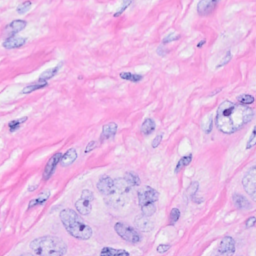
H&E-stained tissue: Breast